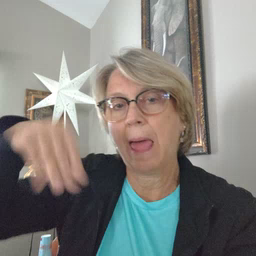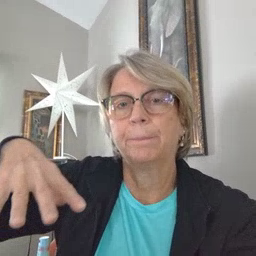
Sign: lamp